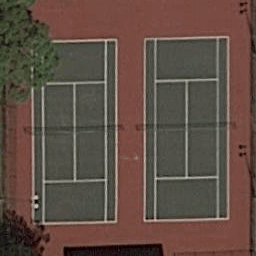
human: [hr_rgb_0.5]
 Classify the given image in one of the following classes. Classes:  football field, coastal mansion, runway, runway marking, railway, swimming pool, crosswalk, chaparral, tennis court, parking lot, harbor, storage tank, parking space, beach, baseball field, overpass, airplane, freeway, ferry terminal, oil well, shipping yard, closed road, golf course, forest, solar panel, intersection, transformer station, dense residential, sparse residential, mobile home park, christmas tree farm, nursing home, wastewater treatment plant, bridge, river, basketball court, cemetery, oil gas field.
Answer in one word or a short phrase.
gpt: tennis court